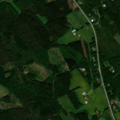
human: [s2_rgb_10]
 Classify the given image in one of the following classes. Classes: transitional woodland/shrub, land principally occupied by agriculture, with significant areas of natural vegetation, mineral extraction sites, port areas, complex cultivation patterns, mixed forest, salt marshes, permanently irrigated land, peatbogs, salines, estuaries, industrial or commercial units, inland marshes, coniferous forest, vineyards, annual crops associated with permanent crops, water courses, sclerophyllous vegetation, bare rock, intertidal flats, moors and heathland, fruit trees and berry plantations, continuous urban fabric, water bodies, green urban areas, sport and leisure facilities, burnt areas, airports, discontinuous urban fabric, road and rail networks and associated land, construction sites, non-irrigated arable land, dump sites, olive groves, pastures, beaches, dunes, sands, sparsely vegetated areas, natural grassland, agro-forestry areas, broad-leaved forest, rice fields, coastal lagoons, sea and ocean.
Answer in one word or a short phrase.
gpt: broad-leaved forest, mixed forest, transitional woodland/shrub